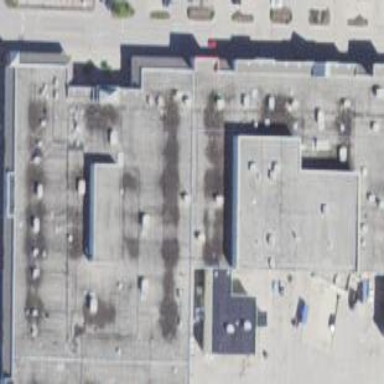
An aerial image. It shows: Retail building.